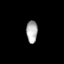
Tissue: prostate
Cell type: Fibroblasts
Senescence score: 0.7414
Nuclear area (px): 240
Mean DAPI intensity: 177.054